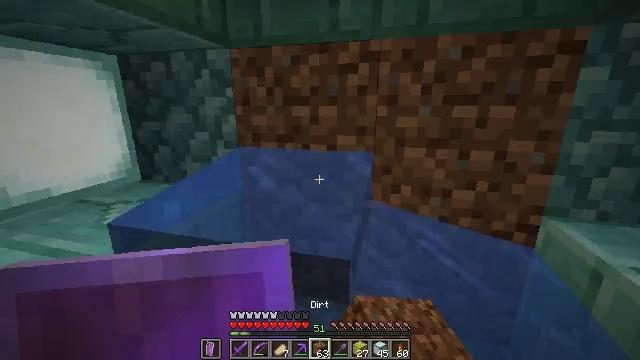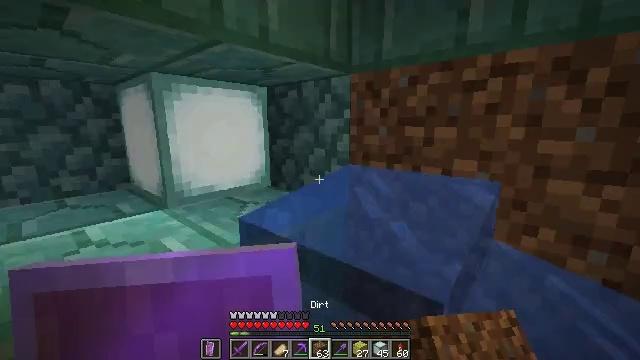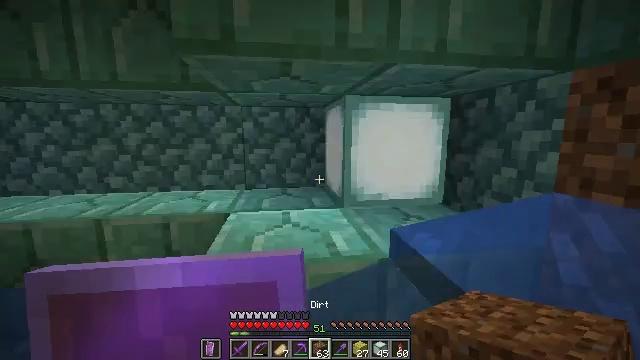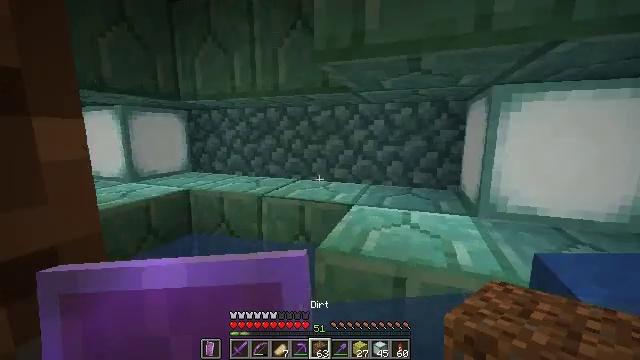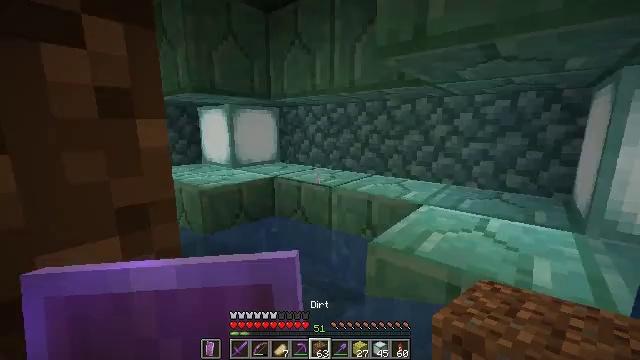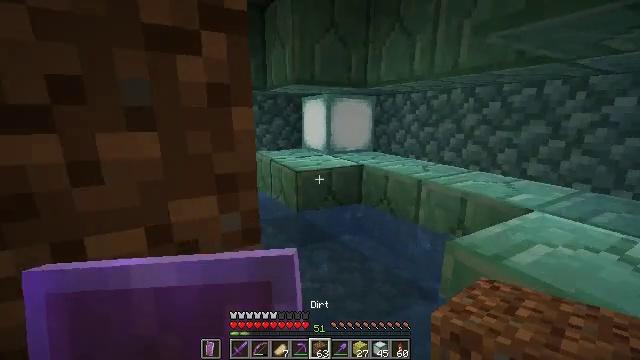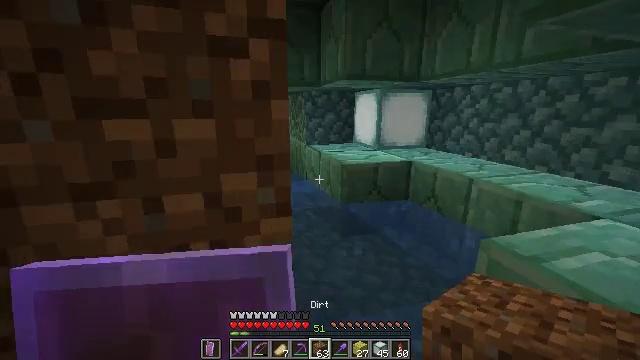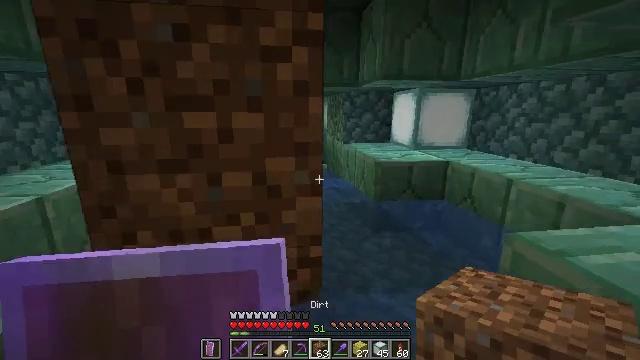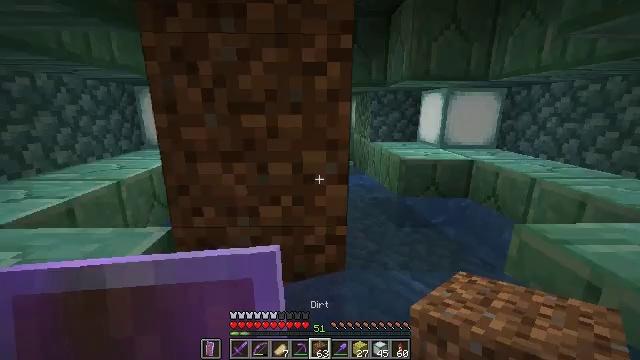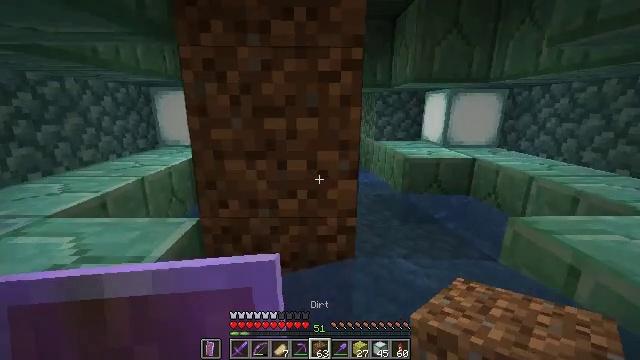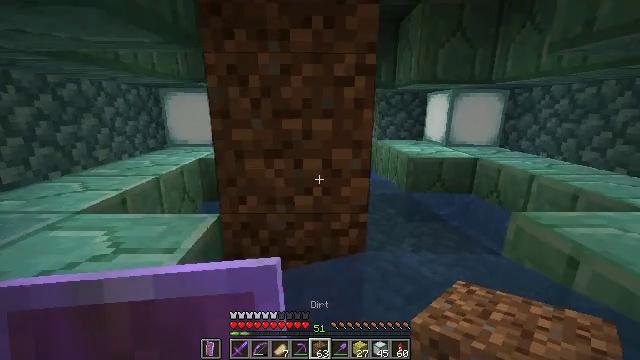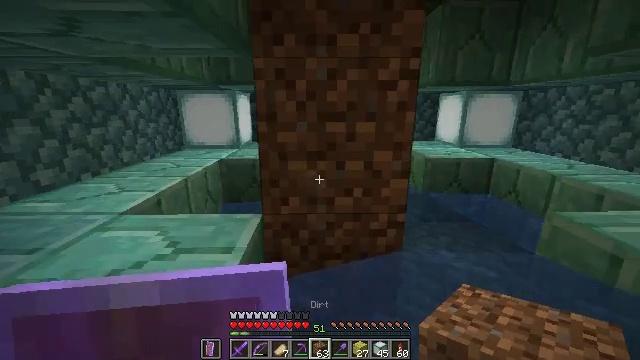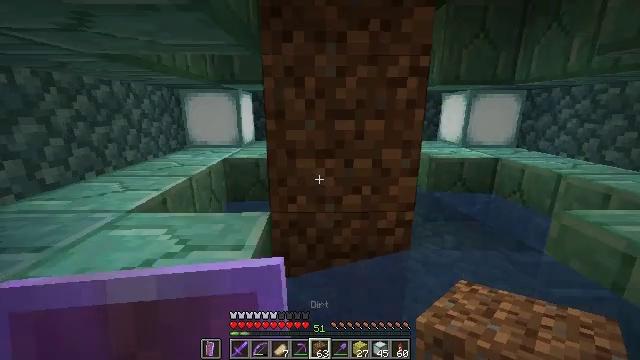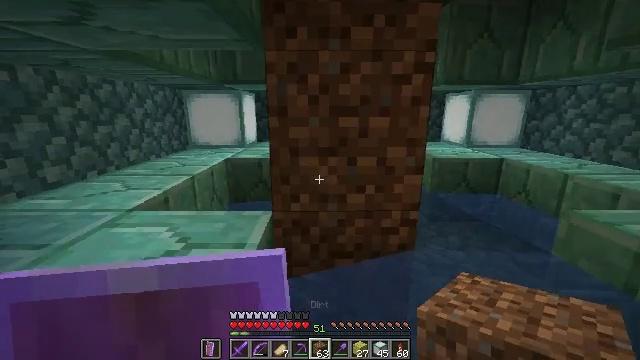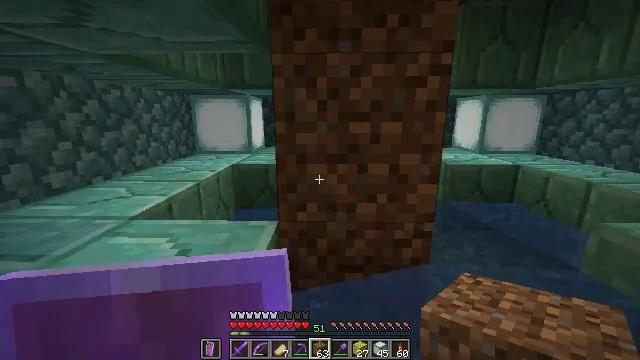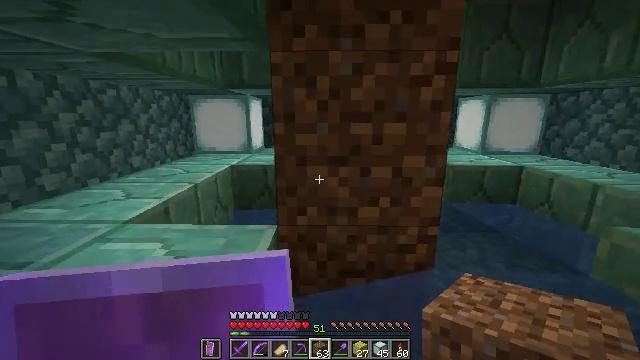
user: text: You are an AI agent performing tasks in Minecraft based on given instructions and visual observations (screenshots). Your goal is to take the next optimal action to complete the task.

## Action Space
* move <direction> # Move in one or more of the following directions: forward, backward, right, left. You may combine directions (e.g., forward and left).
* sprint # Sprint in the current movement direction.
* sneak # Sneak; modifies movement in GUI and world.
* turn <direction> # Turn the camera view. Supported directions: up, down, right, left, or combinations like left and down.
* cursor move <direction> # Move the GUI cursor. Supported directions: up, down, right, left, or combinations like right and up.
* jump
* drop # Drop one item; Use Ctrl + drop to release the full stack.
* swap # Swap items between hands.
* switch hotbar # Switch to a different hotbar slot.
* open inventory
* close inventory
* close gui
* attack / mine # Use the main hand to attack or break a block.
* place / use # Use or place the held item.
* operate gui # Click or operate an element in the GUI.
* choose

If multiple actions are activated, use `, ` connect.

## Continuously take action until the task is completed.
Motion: motion action
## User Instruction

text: craft item sponge
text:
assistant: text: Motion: move right, turn left and up
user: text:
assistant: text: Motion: move right, turn left and up
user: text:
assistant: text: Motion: move right, turn left
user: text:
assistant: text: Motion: move right, turn left and down
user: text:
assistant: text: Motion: move back and move right, turn left and down
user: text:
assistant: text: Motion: move back, turn left and down
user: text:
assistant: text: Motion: move back, turn left
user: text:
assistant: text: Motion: move back, turn left
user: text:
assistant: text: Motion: move back and move left
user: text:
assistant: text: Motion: move left
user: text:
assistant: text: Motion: move left
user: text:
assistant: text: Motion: move left
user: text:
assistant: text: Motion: move left
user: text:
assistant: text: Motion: move forward and move left, turn left and up
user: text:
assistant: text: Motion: move forward and move left
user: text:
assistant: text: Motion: move forward
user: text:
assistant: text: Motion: move forward
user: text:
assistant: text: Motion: move forward
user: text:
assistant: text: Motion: move forward and move right
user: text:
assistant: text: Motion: move forward and move right
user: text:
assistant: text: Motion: move forward and move right
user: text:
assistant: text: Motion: move forward and move right
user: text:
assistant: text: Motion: move forward and move right
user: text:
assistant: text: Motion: move forward and move right
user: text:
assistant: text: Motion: move forward and move right
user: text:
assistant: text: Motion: move forward and move right
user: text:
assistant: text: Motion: move forward and move right
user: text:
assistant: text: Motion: move forward and move right
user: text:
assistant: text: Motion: move forward and move right, turn left
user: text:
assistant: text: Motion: move forward, turn left